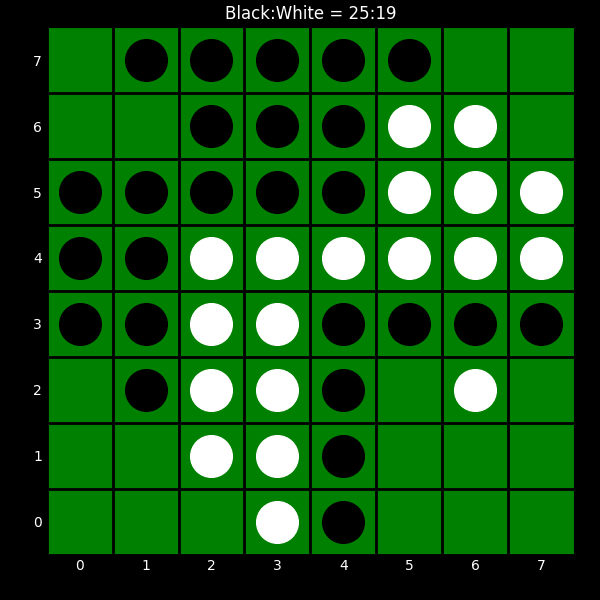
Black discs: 25
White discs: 19